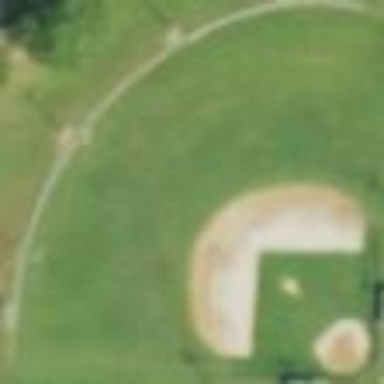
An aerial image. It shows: Baseball pitch for leisure and sports activities.